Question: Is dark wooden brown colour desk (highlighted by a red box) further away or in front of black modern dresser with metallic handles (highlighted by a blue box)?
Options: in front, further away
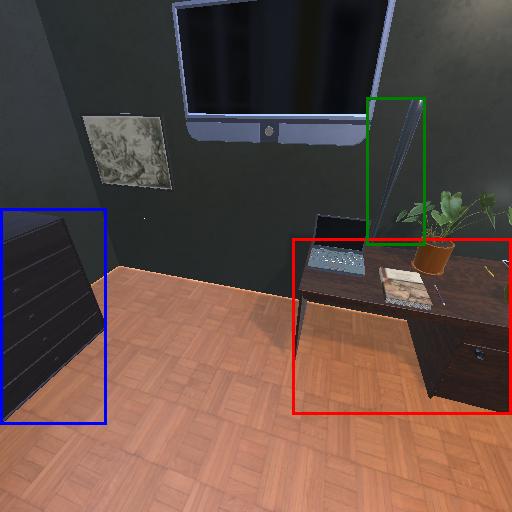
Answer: in front